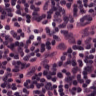
Metastatic tissue present: no